Question: I am trying to paste rows from an Excel sheet to a 'DataGridView' in C#.
I have used the following code:
'''
private void PasteClipboard(DataGridView myDataGridView)
{
DataObject o = (DataObject)Clipboard.GetDataObject();
if (o.GetDataPresent(DataFormats.Text))
{
if (myDataGridView.RowCount > 0)
myDataGridView.Rows.Clear();
if (myDataGridView.ColumnCount > 0)
myDataGridView.Columns.Clear();
bool columnsAdded = false;
string[] pastedRows = Regex.Split(o.GetData(DataFormats.Text).ToString().TrimEnd("
".ToCharArray()), "
");
foreach (string pastedRow in pastedRows)
{
string[] pastedRowCells = pastedRow.Split(new char[] { ' ' });
if (!columnsAdded)
{
for (int i = 0; i < pastedRowCells.Length; i++)
myDataGridView.Columns.Add("col" + i, pastedRowCells[i]);
columnsAdded = true;
continue;
}
myDataGridView.Rows.Add();
int myRowIndex = myDataGridView.Rows.Count - 1;
using (DataGridViewRow myDataGridViewRow = myDataGridView.Rows[myRowIndex])
{
for (int i = 0; i < pastedRowCells.Length; i++)
myDataGridViewRow.Cells[i].Value = pastedRowCells[i];
}
}
'''

However, as a result, only one row contains data while the others are empty. For instance, if I copy and paste 3 rows, the 3rd row is the only row with data and the other two rows are empty. What am I doing wrong?
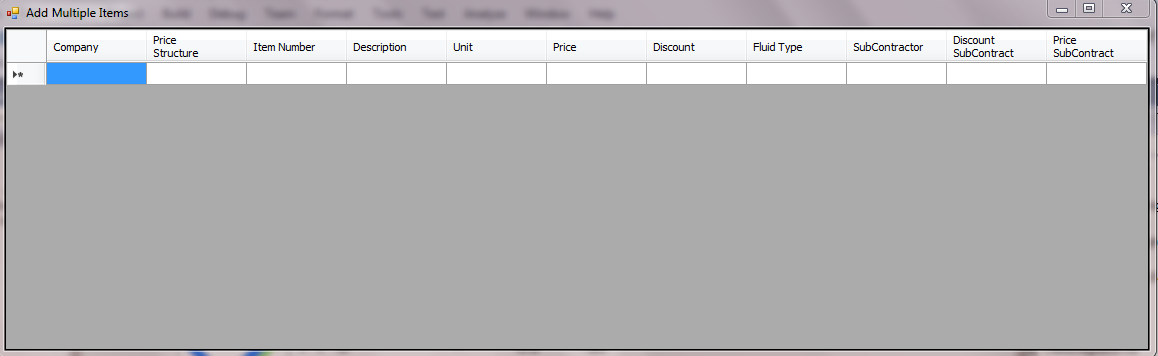
Answer: You need to do this:
'''
int myRowIndex = myDataGridView.Rows.Add();
'''
Instead of this:
'''
myDataGridView.Rows.Add();
int myRowIndex = myDataGridView.Rows.Count - 1;
'''
Note that when you create a new row, you also receive the index of that row, as the return value of 'myDataGridView.Rows.Add();' . Your code ignores that value and instead it assumes that the newly created row will always be the last one: 'myDataGridView.Rows.Count - 1;'